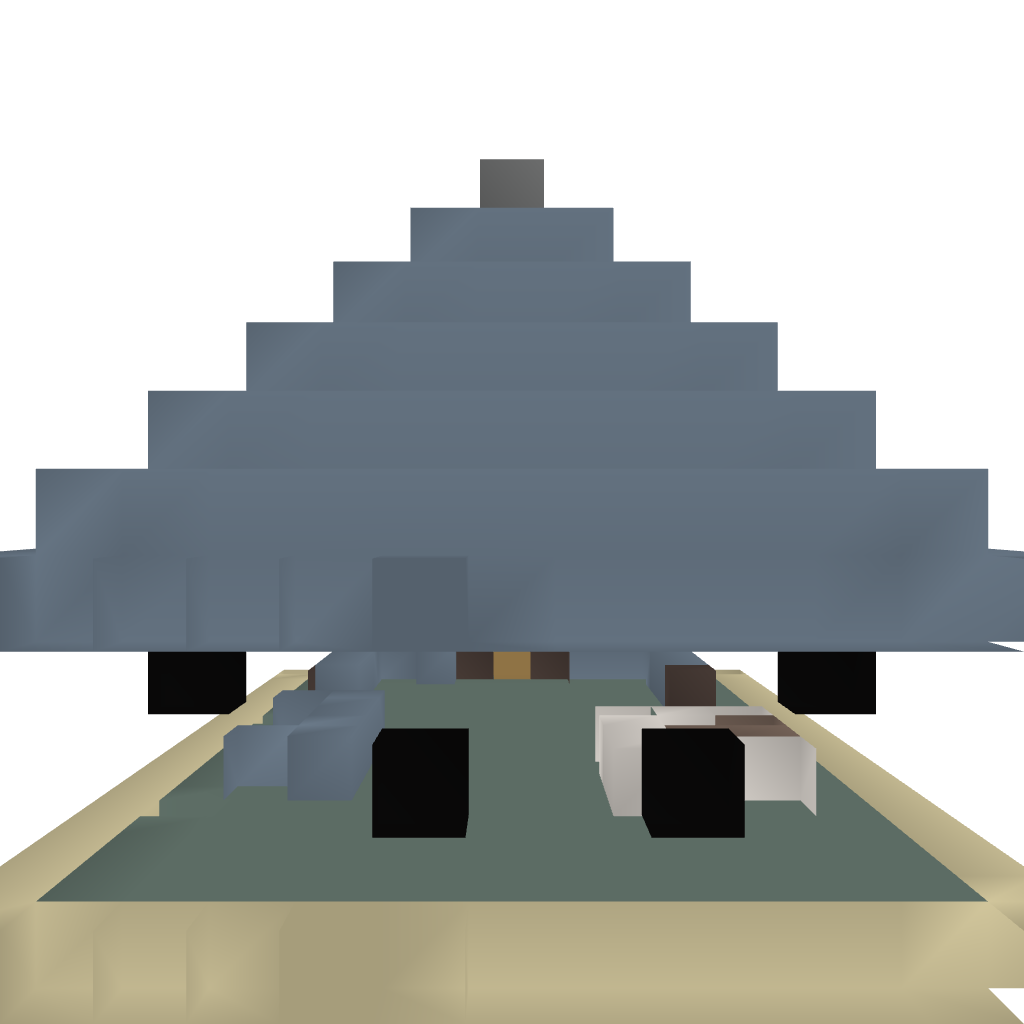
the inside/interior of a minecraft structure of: Beach House with Carmine